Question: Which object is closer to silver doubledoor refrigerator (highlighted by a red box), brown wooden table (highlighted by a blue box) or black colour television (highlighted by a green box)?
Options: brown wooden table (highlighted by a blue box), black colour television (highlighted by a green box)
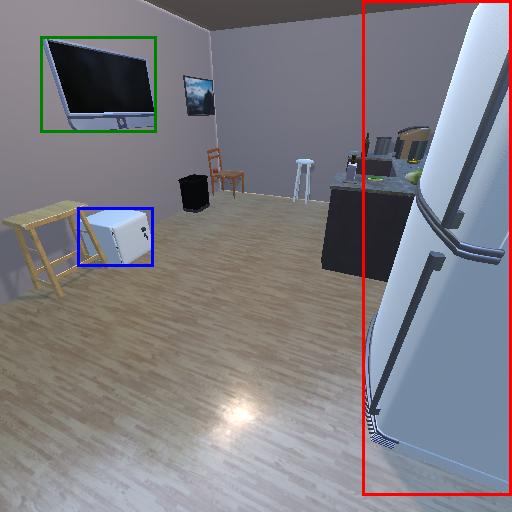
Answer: brown wooden table (highlighted by a blue box)